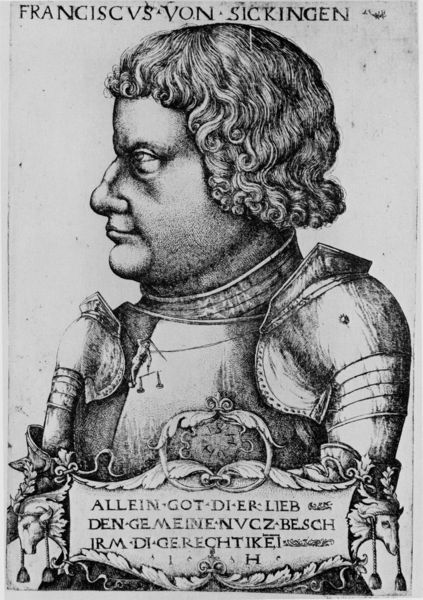
Titel: Bildnis des Franz von Sickingen
Künstler: Hieronymus Hopfer
Institution: (Seriendruck)
Schlagwörter: blätter, gott, kopf, mann, schatten, weiß, frisur, grau, haar, licht, mund, nase, profil, schwarz, stirn, zeichnung, blick, tier, tiere, arm, augen, böse, gesicht, kragen, bild, bildnis, hals, portrait, porträt, auge, haare, adel, kinn, lippen, locken, potrait, schulter, ranken, holzschnitt, schrift, liebe, kette, grafik, graphik, kuh, banner, karikatur, tafel, kartusche, ernst, inschrift, grimmig, ornamente, seitenansicht, starr, metall, deutsch, allein, wange, panzer, waage, druck, schwarzweiss, radierung, stich, titel, markant, seite, text, buchstaben, überschrift, aquatinta, haarkranz, herrscher, ritter, fürst, rüstung, pergament, wappen, gerechtigkeit, brustpanzer, harnisch, hellgrau, franziskus, luther, ritterrüstung, löwe, kupferstich, stier, blech, spruch, tierkopf, knubbel, got, von, schriftfeld, schrifttafel, schriftband, lieb, bartlos, seriendruck, haarlocken, seitlcih, franciscus, titter, dicke, franz von sickingen, kuhkopf, portrati, text schrift, sickingen, franciscus von sickingen, seitansicht, rüsung, säckingen, franziskus von sickingen, von sickingen